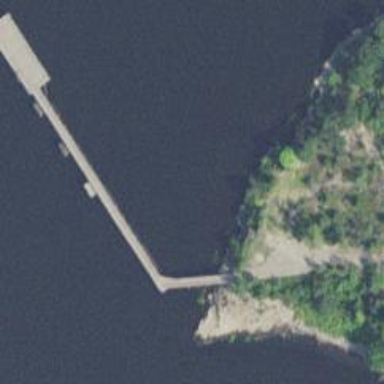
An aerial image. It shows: Man-made pier.